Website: slack
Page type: payment
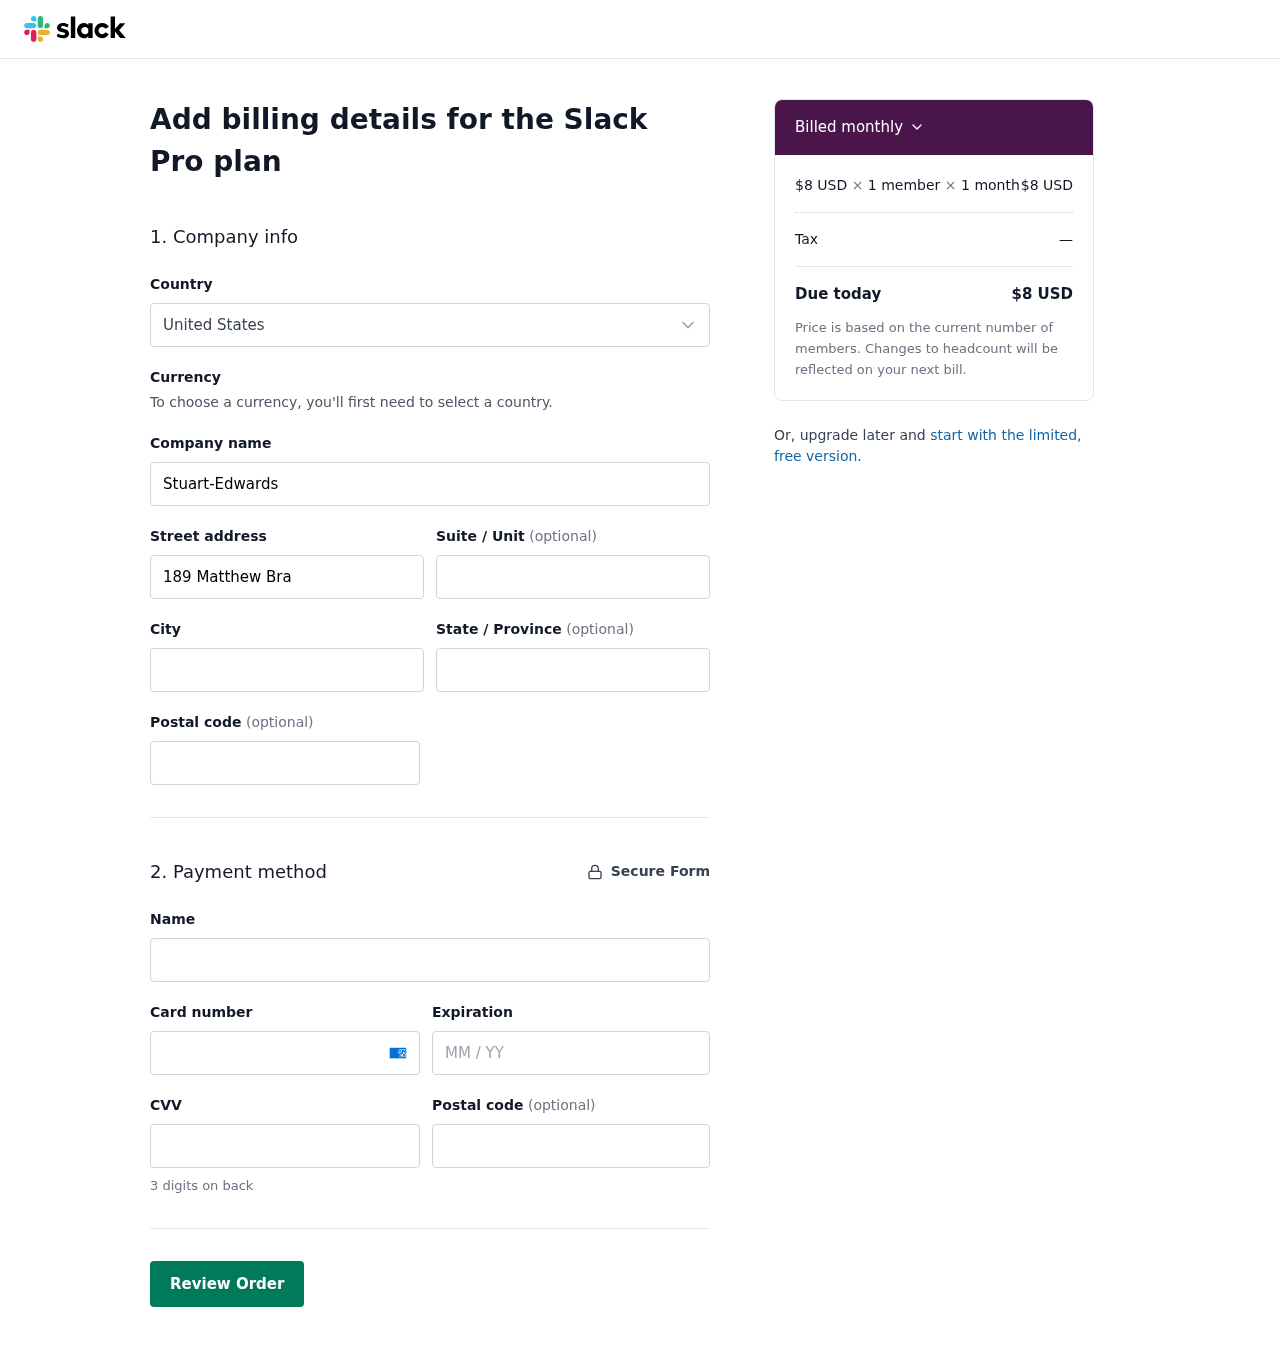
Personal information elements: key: PII_COUNTRY
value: United States
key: PII_COMPANY
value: Stuart-Edwards
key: PII_STREET
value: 189 Matthew Branch Suite 454
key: PII_STREET2
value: Suite 125
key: PII_CITY
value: Wandaberg
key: PII_STATE
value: Wyoming
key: PII_POSTCODE
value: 63879
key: PII_FULLNAME
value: Michael Wilson
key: PII_CARD_NUMBER
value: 3495 9318 0274 189
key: PII_CARD_EXPIRY
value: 06/29
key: PII_CARD_CVV
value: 2853
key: PII_POSTCODE2
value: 74481
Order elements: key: ORDER_PRICE_PER_MEMBER
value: $8 USD
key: ORDER_NUM_MEMBERS
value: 1 member
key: ORDER_NUM_MONTHS
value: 1 month
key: ORDER_SUBTOTAL
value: $8 USD
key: ORDER_TAX
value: —
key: ORDER_TOTAL
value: $8 USD